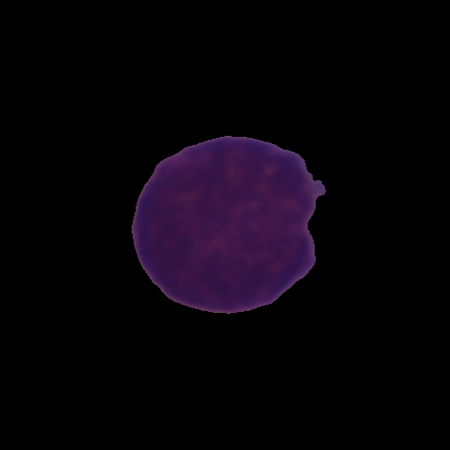
Label: cancer